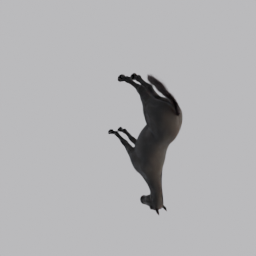
Label: animals